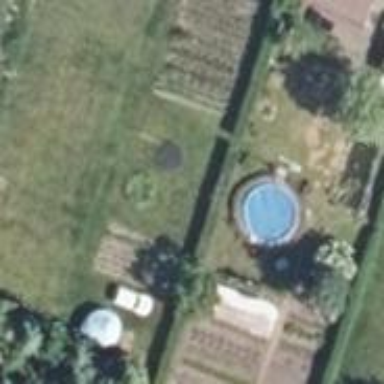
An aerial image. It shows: Garden area designated for leisure land.